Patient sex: M
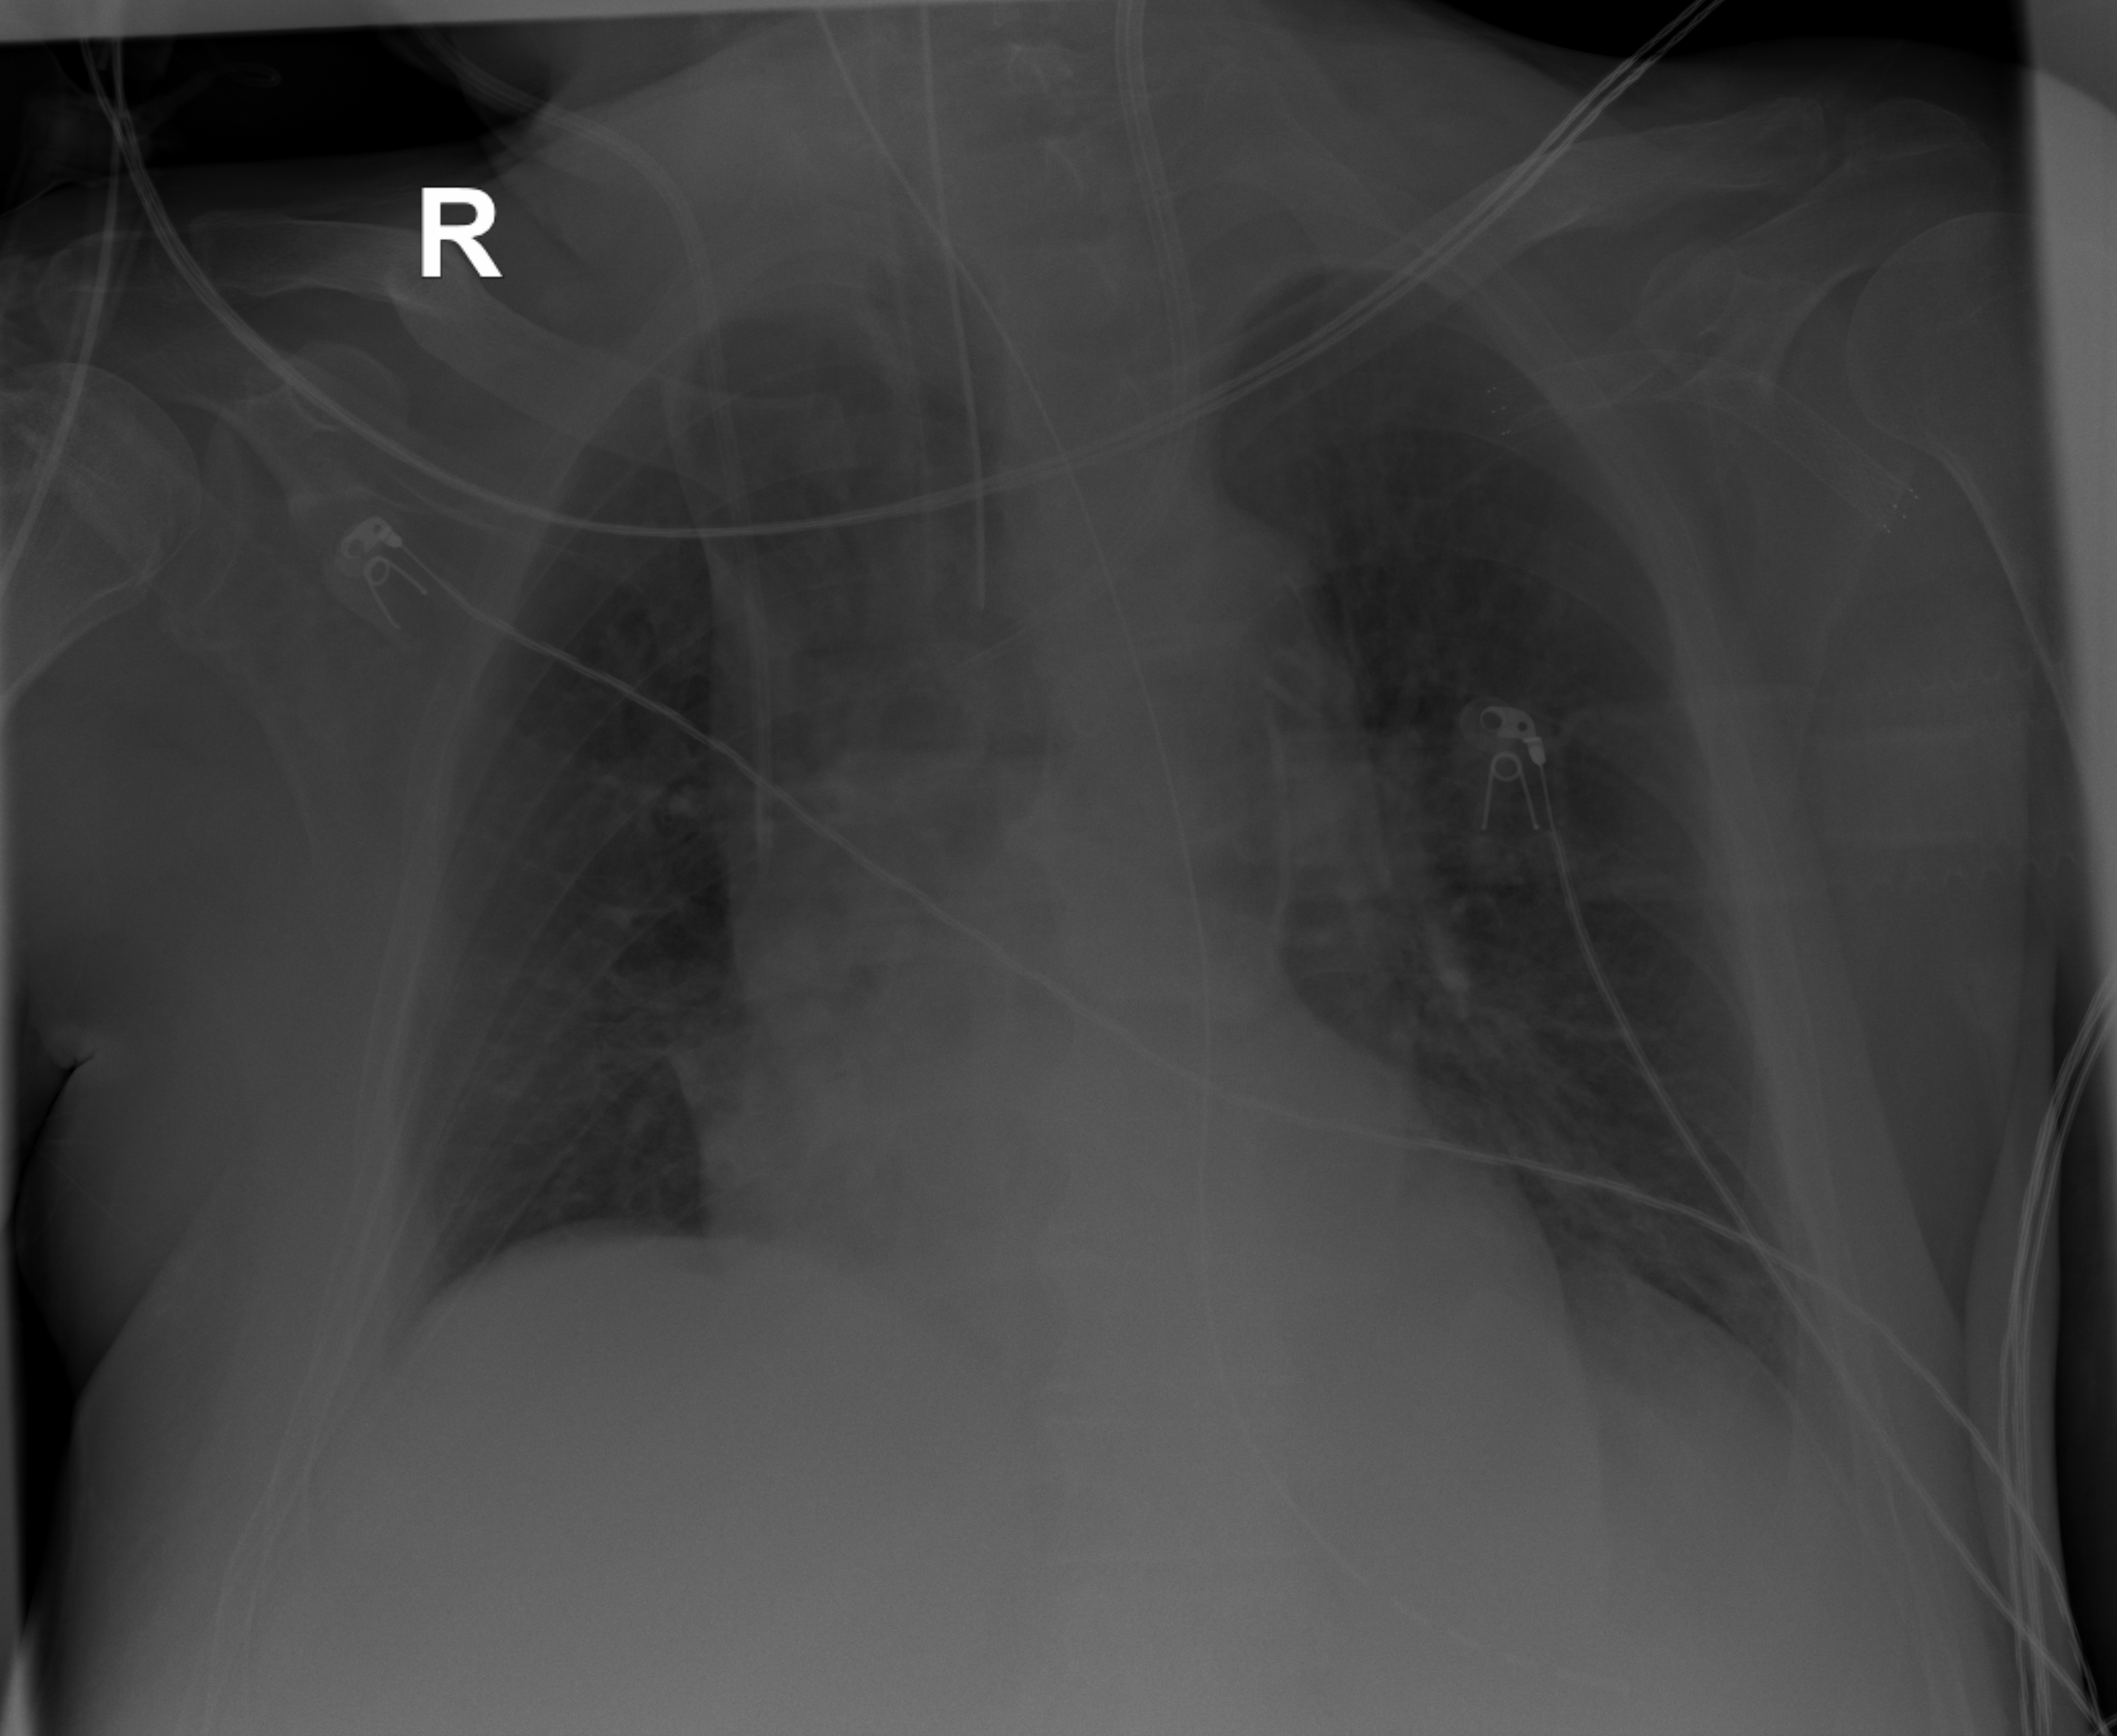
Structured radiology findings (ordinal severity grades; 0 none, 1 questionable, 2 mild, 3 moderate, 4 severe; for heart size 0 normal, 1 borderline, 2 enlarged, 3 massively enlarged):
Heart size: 0
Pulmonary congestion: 2
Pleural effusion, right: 2
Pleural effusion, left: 2
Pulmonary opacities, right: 2
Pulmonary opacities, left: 2
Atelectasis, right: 2
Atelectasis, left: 2